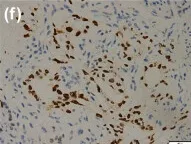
SALL4.
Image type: pathology (immunostaining)